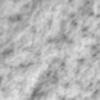
Label: no_change